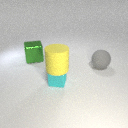
small cyan metal cube in front of large green metal cube